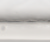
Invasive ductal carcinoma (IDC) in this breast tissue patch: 0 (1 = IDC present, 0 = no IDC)